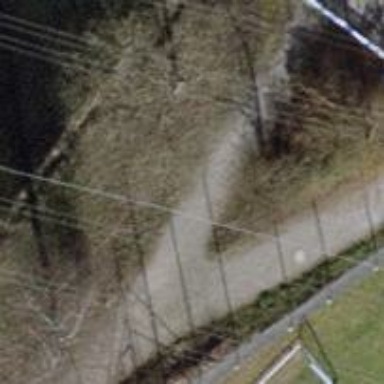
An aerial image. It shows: Compacted footway.